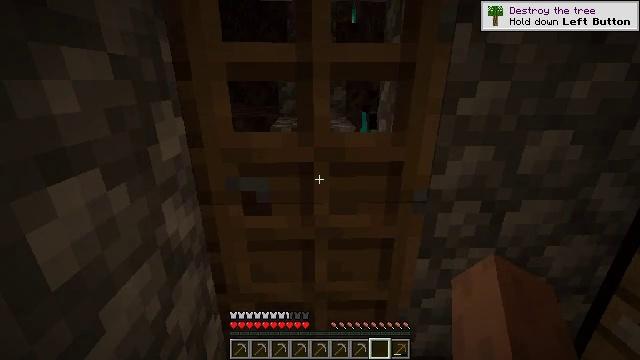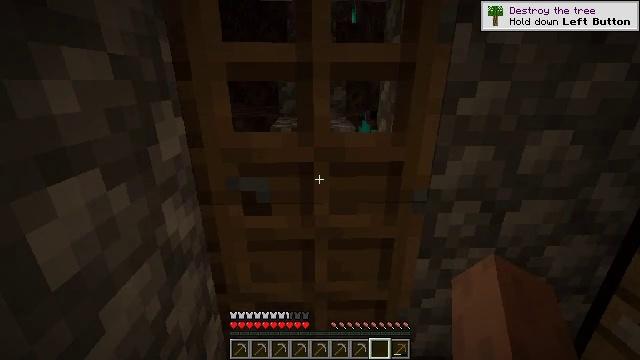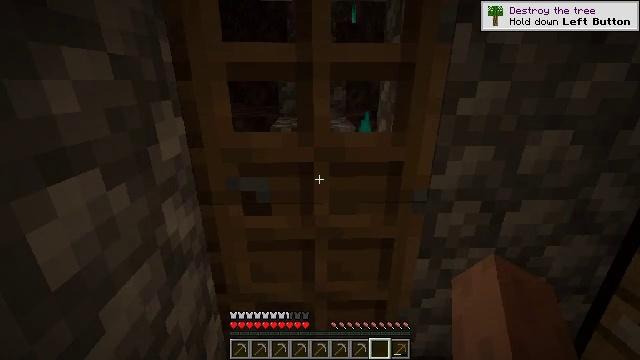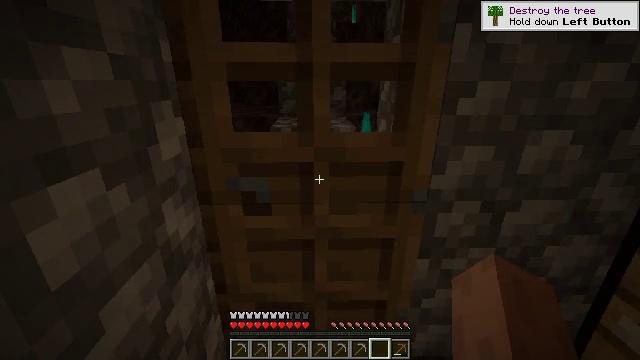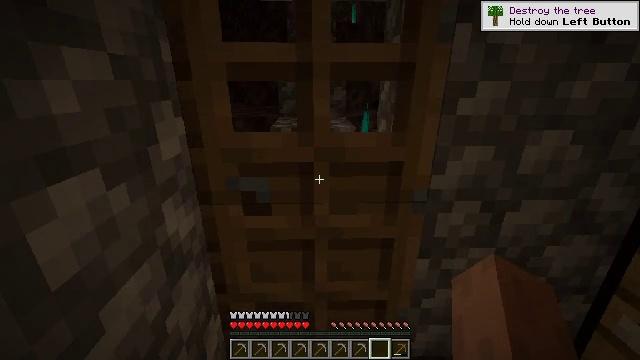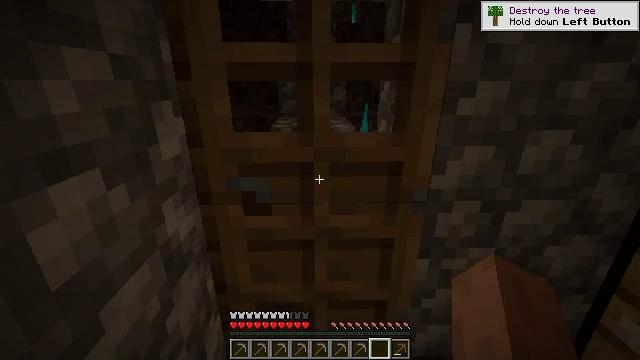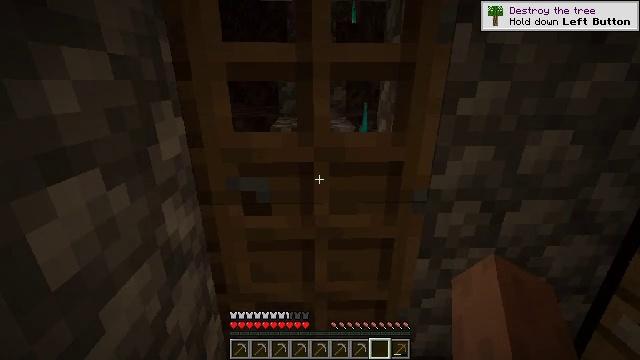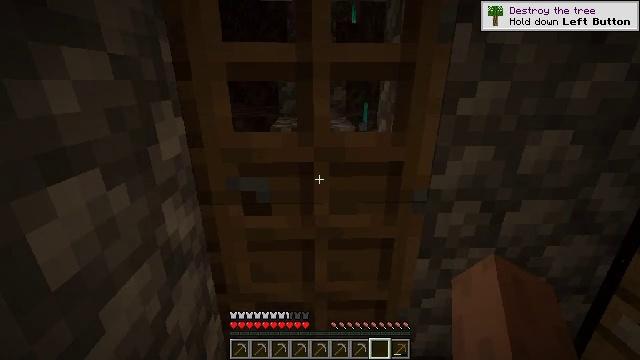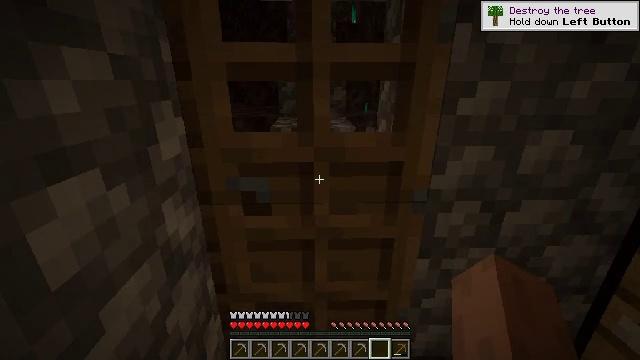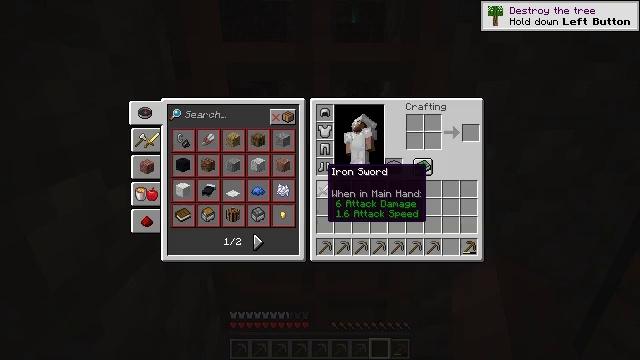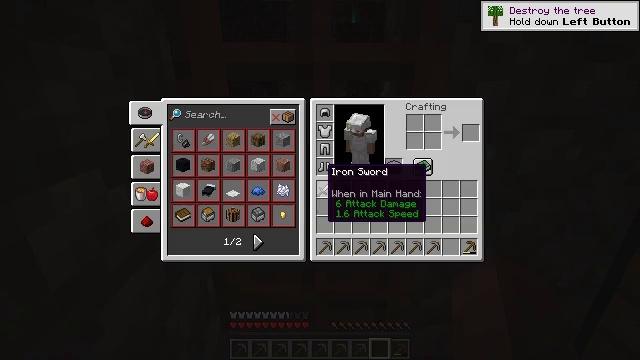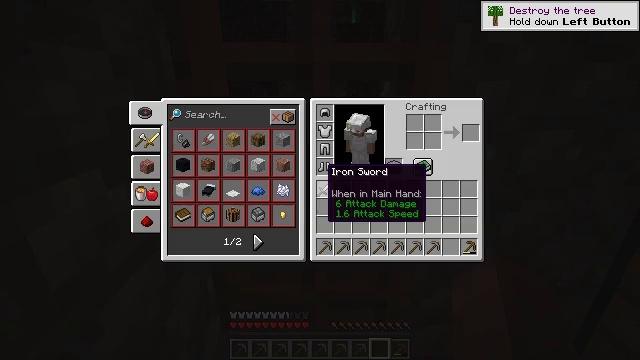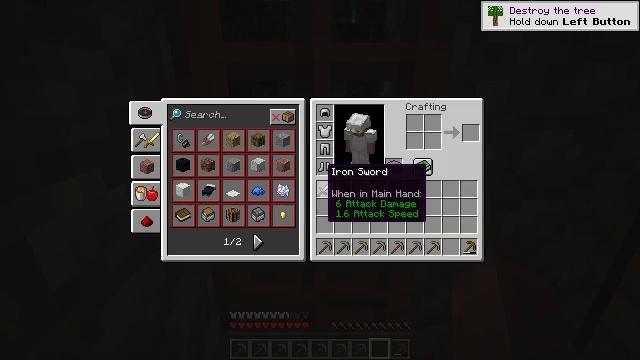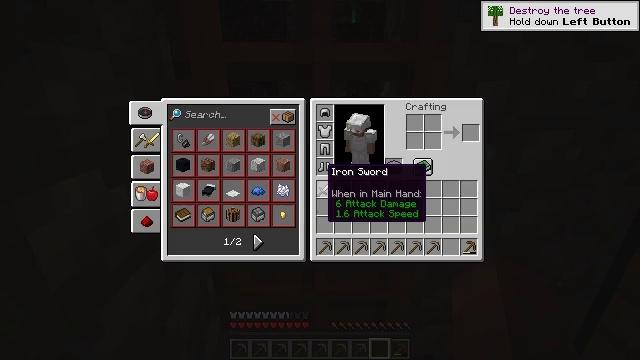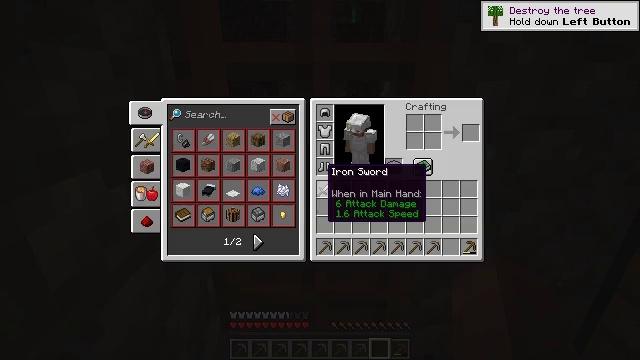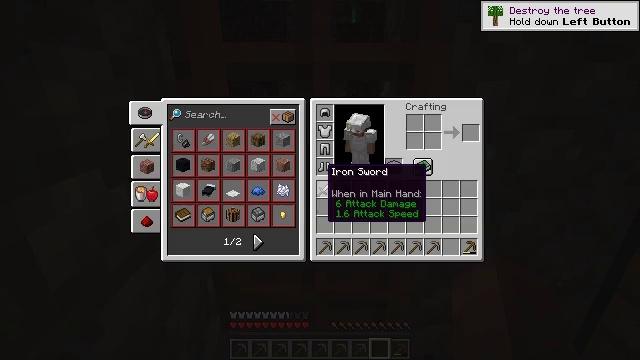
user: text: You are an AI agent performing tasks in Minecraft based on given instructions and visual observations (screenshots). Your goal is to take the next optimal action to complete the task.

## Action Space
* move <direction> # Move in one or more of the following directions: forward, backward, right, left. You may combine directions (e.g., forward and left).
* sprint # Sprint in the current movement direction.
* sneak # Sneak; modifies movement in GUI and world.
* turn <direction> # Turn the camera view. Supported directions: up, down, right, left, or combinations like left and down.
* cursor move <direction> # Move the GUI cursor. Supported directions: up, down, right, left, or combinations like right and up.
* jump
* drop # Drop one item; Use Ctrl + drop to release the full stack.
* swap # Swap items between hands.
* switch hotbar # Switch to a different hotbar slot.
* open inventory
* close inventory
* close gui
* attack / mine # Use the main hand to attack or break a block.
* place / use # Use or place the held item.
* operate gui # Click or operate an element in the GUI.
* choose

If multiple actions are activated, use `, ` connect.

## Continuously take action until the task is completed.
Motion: motion action
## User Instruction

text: Get a golden helmet by crafting.
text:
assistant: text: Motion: no_op
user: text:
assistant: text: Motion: no_op
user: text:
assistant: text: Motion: no_op
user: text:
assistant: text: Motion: no_op
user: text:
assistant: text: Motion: no_op
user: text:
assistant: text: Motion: no_op
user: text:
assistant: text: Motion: no_op
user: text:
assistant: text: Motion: no_op
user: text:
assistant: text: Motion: open inventory
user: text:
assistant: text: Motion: open inventory
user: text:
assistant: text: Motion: open inventory
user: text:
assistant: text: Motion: open inventory
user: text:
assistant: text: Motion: no_op
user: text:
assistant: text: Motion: no_op
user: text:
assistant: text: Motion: no_op
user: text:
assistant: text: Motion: no_op
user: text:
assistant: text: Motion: close inventory
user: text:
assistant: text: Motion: close inventory
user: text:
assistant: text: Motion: turn right
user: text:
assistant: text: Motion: turn right
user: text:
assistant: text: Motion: turn right
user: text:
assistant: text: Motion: move forward, turn right
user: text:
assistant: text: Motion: move forward, turn right
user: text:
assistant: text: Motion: move forward, turn right
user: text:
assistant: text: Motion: move forward
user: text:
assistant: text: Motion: move forward and move right
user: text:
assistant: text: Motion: move forward and move right
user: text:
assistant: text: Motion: move forward and move right
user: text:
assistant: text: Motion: move forward and move right
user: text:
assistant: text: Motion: move forward and move right